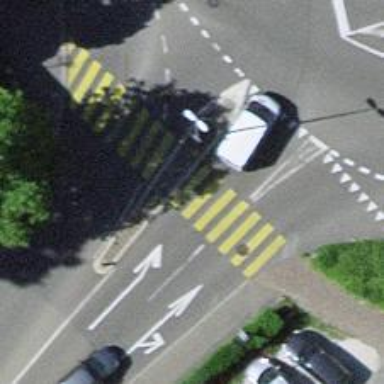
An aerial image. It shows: Zebra crossing on the road.